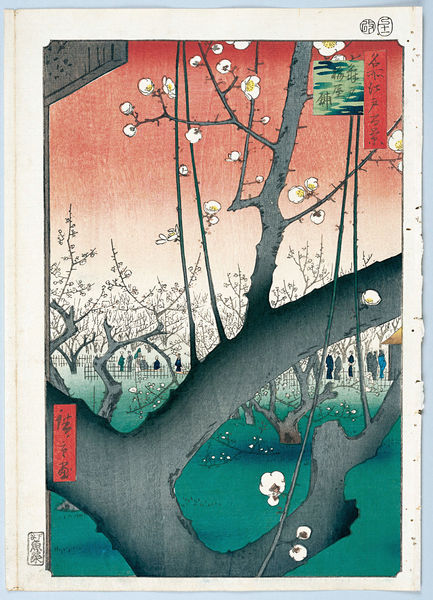
Titel: 100 berühmte Ansichten von Edo
Künstler: Utagawa Hiroshige
Schlagwörter: baum, blau, himmel, wasser, weiß, bäume, grün, landschaft, menschen, stadt, äste, grau, türkis, vordergrund, blüte, blüten, gras, haus, park, rot, wiese, zaun, ast, zweige, busch, büsche, hütte, rosa, wald, garten, holzschnitt, japan, schrift, japanisch, schriftzeichen, frühling, zweig, asien, text, asiatisch, schlange, dornen, hain, kirschbaum, kirsche, kirschblüte, kirschblüten, zige, hokusai, kirschgarten, kirchblüte